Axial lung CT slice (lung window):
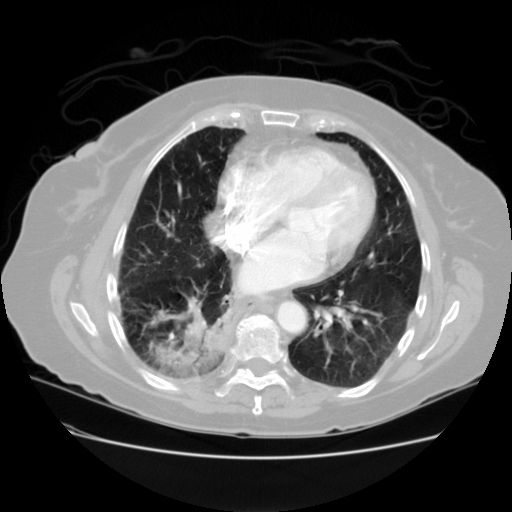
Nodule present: no